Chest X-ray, AP view. Patient: 37 years old, sex M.
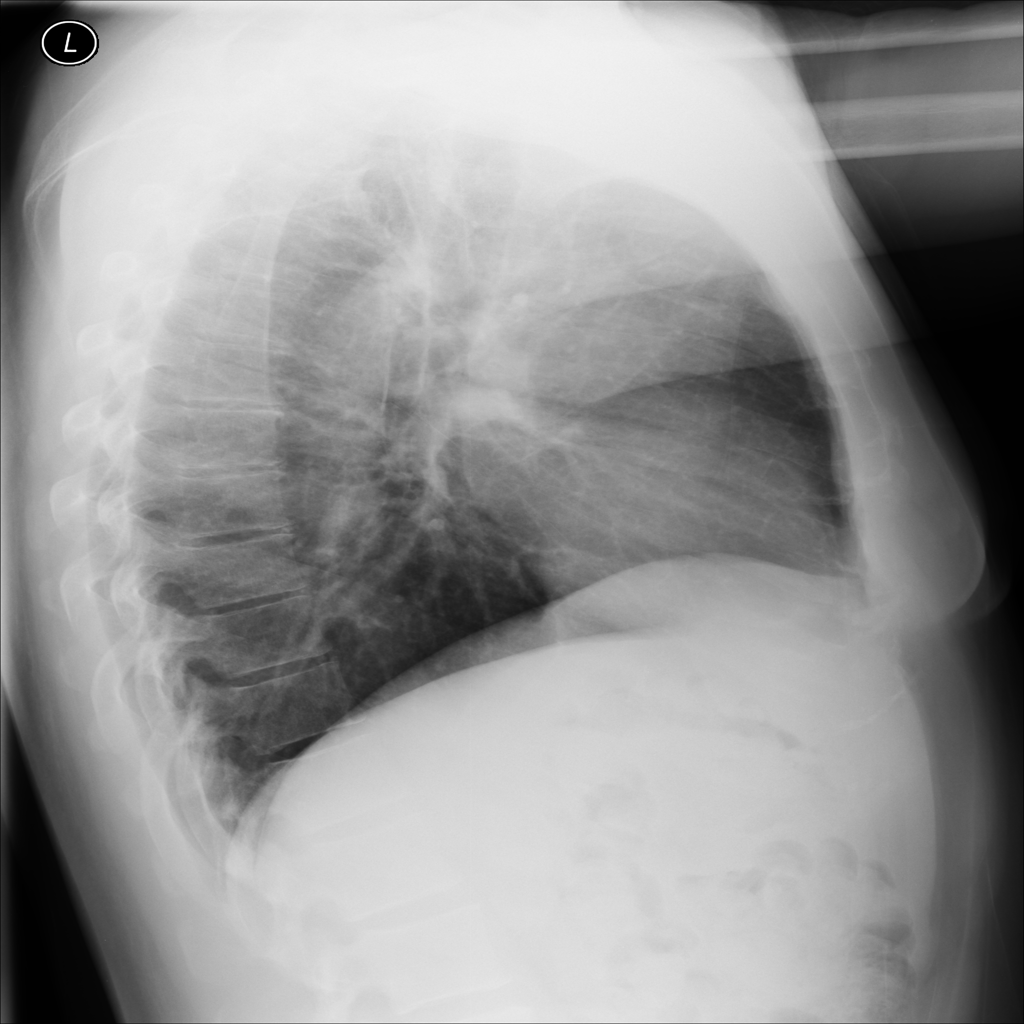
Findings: No Finding